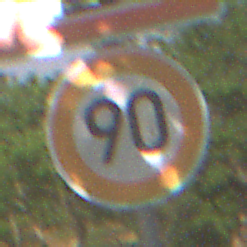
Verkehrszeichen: Geschwindigkeit90
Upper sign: Bahnuebergang
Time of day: Night
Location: Outdoor (Nature)
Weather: Clear
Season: NotSpecified
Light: Natural